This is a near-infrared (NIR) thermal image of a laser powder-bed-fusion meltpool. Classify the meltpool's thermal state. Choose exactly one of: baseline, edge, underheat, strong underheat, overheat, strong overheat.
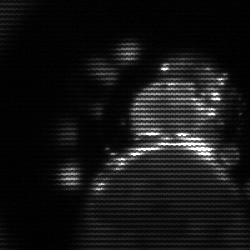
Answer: edge